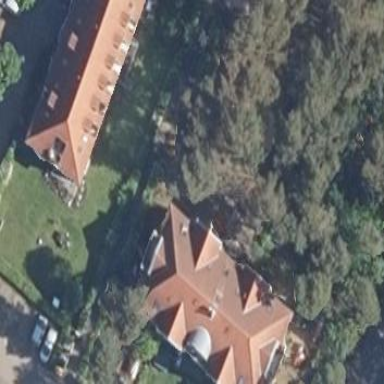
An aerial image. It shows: White residential building with hipped roof in red color.